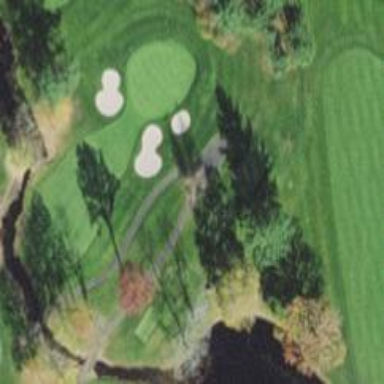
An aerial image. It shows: Path for both roads and golfers.